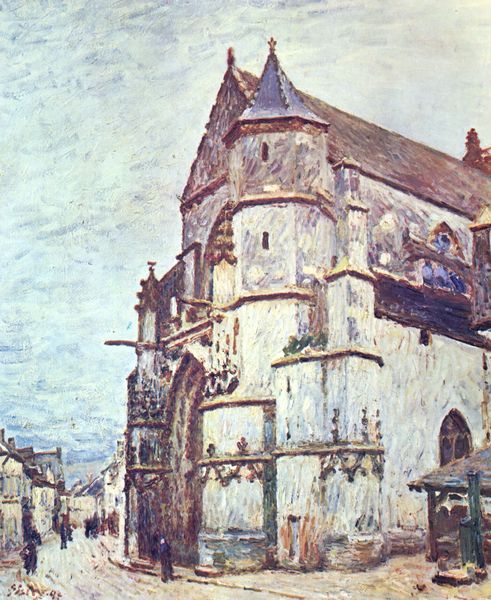
Titel: Kirche von Moret, Nach dem Regen
Künstler: Alfred Sisley
Standort: Detroit
Institution: The Detroit Institute of Arts
Schlagwörter: blau, gemälde, himmel, weiß, wolken, aquarell, grün, impressionismus, landschaft, menschen, ocker, stadt, braun, fenster, frankreich, grau, hell, holz, licht, schmuck, schwarz, starsse, strasse, dach, gebäude, haus, schloss, weg, wolke, hochformat, leute, malerei, ornament, wand, architektur, mensch, stein, öl, häuser, kirche, realismus, personen, gotik, renaissance, brunnen, kamin, ofen, turm, ansicht, bogen, fassade, gasse, passanten, perspektive, vedute, dächer, giebel, ziegel, violett, winter, fußgänger, markt, figuren, ölgemälde, staffage, arch, arches, architecture, blue, church, hall, men, oil, people, red, religious, white, window, women, expressionism, figures, france, grey, manet, old, painting, windows, woman, verzierung, flowers, oil painting, tor, zinnen, eingang, erker, burg, bürgersteig, gehsteig, kreuz, türmchen, türme, torbogen, dom, regenrinne, gehweg, pavement, trottoir, bürger, stand, hauptschiff, kathedrale, gemäuer, portal, gesims, gotisch, obergaden, spitzbogen, clouds, man, sky, stone, mittelalter, müde, romanik, strassen, building, house, landscape, nature, houses, roof, street, sun, tower, village, tränke, gedeckte farben, snow, esse, light, entrance, path, porch, road, westen, texture, stockwerke, castle, impressionism, walking, french, sakral, cross, achteck, cloudy, sakralbau, masswerk, door, town, person, rural, sunny, basilika, bauwerk, city, monet, west, polygon, design, gesimse, westfassade, hauptportal, strebewerk, westwerk, cathedral, gotteshaus, square, walls, gewände, buildings, facade, mansion, strebepfeiler, walk, watercolor, gesteig, kirchenfenster, fiale, kriechblumen, polygonal, spätgotik, museum, gothic, medieval, peak, tudor, strebebögen, stroke, trist, impressionist, brushstrokes, pale, kirchenportal, canvas, colour, paint, cityscape, spire, steeple, impressionistic, humans, doorway, turret, towers, turmfenster, impression, strokes, tall, dome, pointed, normandie, van gogh, grauer, crosses, millet, stall, stucco, vincent, festner, portaltrichter, trichterportal, romanesque, stained glass, daylight, pedestrians, chiaroscuro, hed, shed, rtal, mans, arts, homes, bude, butress, wky, going, naturmorte, warecolor, while, jroof, blue color scheme, low horizon, chuch, buttress, rof, arquitecture, piant, en plein air, go, haus turm, wiindows, minaret, pedestrrians, steet, middl, gothic architectural, mittelalter gebäude gemälde strassen stadt kirche